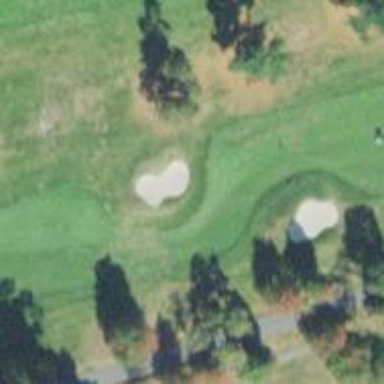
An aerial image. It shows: Golf hole.